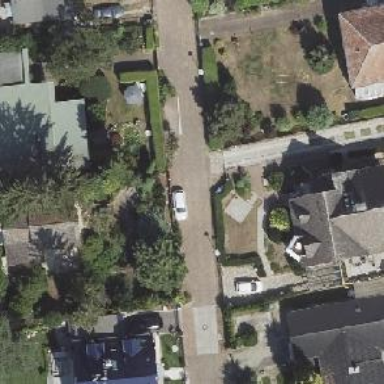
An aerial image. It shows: Living street.